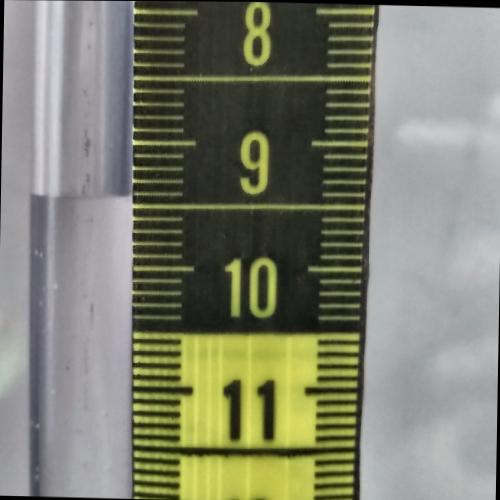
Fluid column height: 9.4 cm